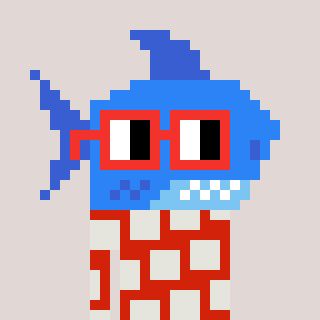
a pixel art character with square red glasses, a shark-shaped head and a red-colored body on a warm background